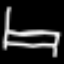
Label: bed